Question: Why does the following crash with a 'NullReferenceException' on the statement 'a.b.c = LazyInitBAndReturnValue(a);'?
'''
class A {
public B b;
}
class B {
public int c;
public int other, various, fields;
}
class Program {
private static int LazyInitBAndReturnValue(A a)
{
if (a.b == null)
a.b = new B();
return 42;
}
static void Main(string[] args)
{
A a = new A();
a.b.c = LazyInitBAndReturnValue(a);
a.b.other = LazyInitBAndReturnValue(a);
a.b.various = LazyInitBAndReturnValue(a);
a.b.fields = LazyInitBAndReturnValue(a);
}
}
'''
Assignment expressions are evaluated <URL>, so by the time we are assigning to 'a.b.c', 'a.b' should not be null. Oddly enough, when the debugger breaks on the exception, it too shows 'a.b' as initialized to a non-null value.

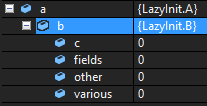
Answer: This is detailed in <URL> of the C# spec.
> The run-time processing of a simple assignment of the form x = y
consists of the following steps:- - - - - - - - -
I think the bottom section () provides a hint, but perhaps a C# expert can clarify.
A is generated first, then 'y' is evaluated (triggering your breakpoint), then the is invoked, which causes a null reference exception. If I had to guess, I'd say the points to the old value of 'b', which was null. When you update 'b', it doesn't update the accessor that it already created.